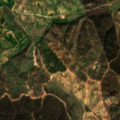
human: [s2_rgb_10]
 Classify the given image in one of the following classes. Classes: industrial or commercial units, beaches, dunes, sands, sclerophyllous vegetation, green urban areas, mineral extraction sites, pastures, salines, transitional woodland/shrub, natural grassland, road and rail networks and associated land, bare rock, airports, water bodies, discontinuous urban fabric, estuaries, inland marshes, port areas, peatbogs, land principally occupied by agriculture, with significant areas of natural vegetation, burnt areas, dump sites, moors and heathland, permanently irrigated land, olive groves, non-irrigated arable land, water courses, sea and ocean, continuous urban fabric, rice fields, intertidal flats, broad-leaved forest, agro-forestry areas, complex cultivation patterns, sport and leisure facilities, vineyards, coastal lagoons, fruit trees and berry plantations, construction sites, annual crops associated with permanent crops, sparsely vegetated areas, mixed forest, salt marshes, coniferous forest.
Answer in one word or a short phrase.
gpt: non-irrigated arable land, broad-leaved forest, transitional woodland/shrub